Question: Ok, aside from the silly title. I have a query pulling back distinct values but it is including the 'departmentID' column instead of the 'departmentName' column as distinct. Which makes me sometimes causes duplicates.
'''
ViewBag.DepartmentList = docs.Select(m => new SelectListItem
{
Value = SqlFunctions.StringConvert((double)m.departmentID).Trim(),
Text = m.departmentName
})
.Distinct(); // Fill the viewbag with a unique list of 'Department's from the table.
'''
Here is what the docs has inside it:
<URL>

If it helps at all, the 'departmentID' is a primary key. so 'departmentID 1' will always point to the same name and so on.
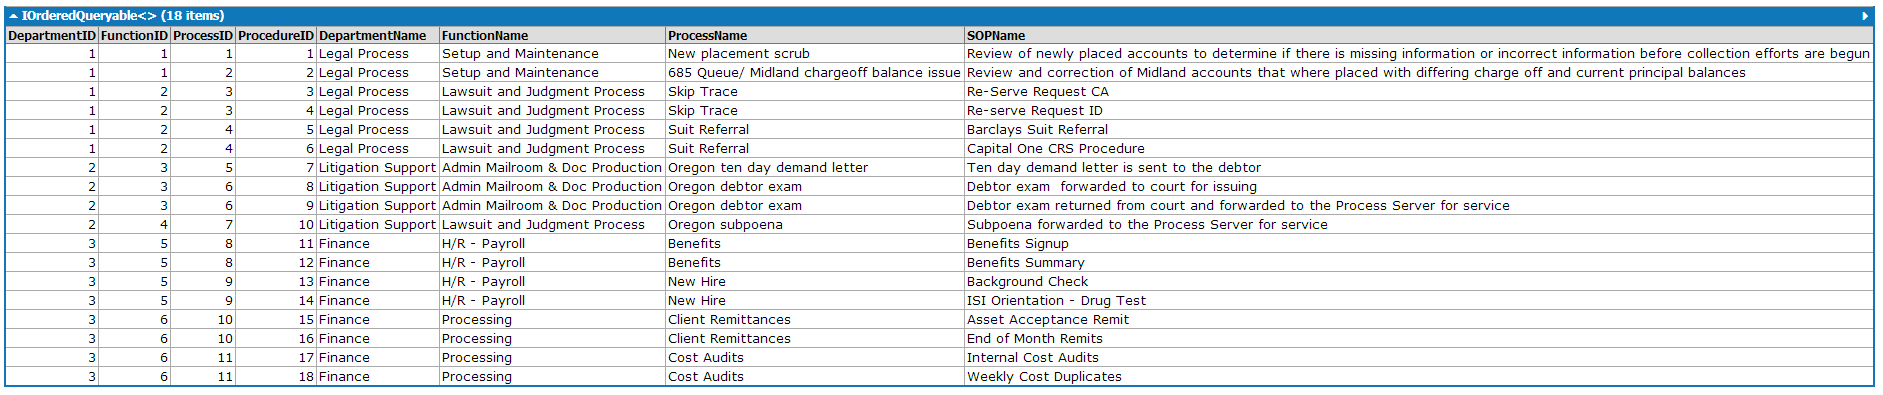
Answer: you can use 'IEqualityComparer'
'''
class MyComparer<T> : IEqualityComparer<T> where T : SelectListItem
{
public bool Equals(T x, T y)
{
return x.Value == y.Value ;
}
public int GetHashCode(T obj)
{
return obj.Id.GetHashCode();
}
}
'''
then your code
'''
ViewBag.DepartmentList = docs.Select(m => new SelectListItem
{
Value = SqlFunctions.StringConvert((double)m.departmentID).Trim(),
Text = m.departmentName
})
.Distinct(new MyComparer<SelectListItem>()).ToList();
'''